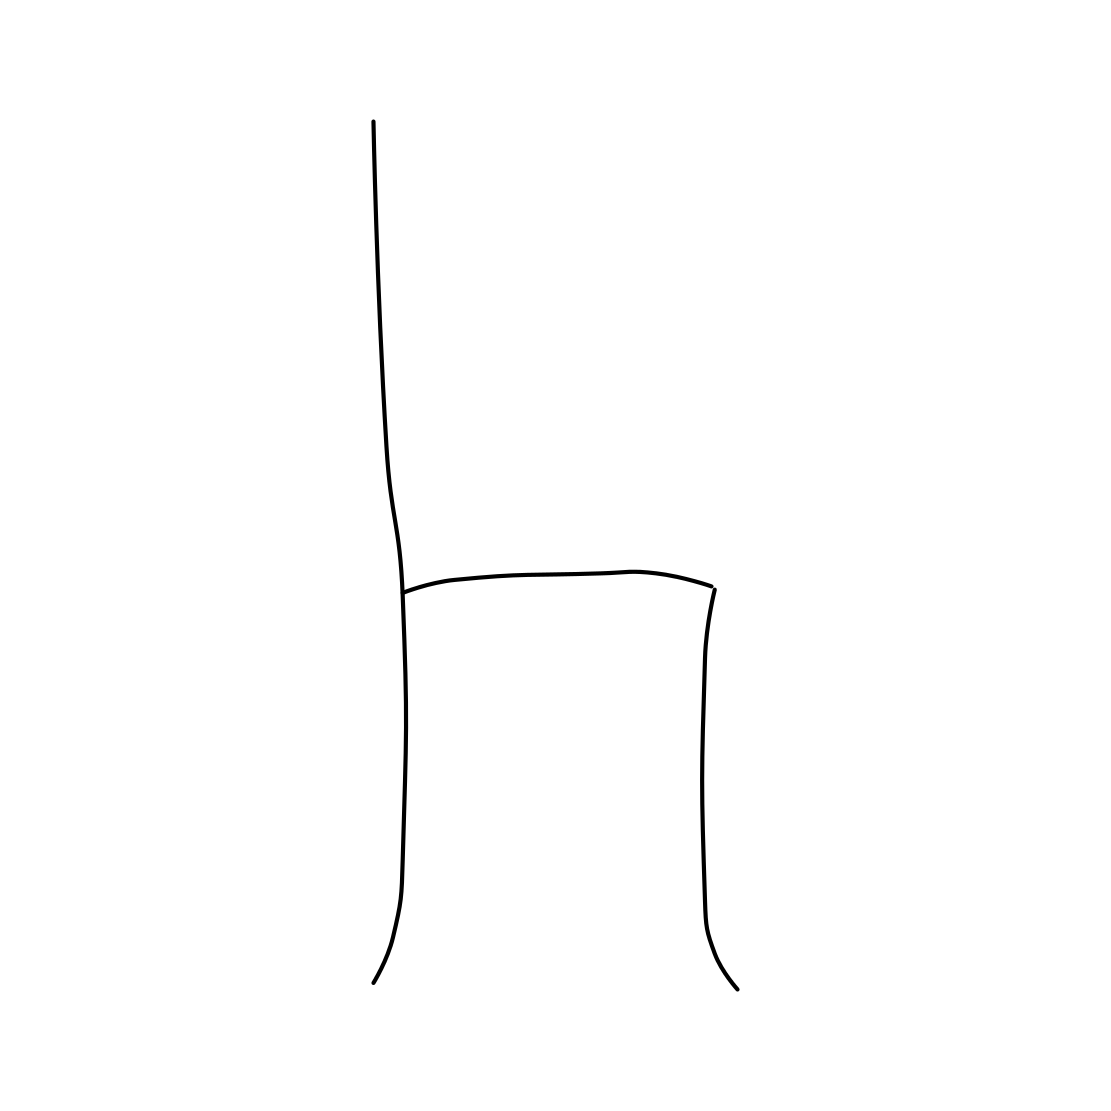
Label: chair